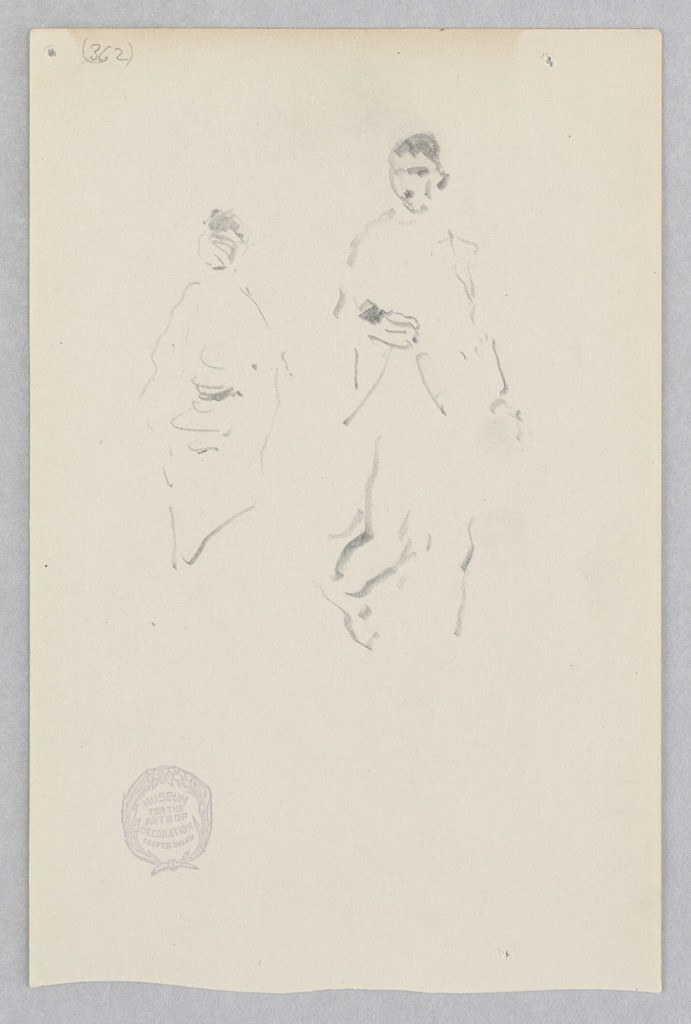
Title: Figures
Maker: Robert Frederick Blum, American, 1857–1903
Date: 1881
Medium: Graphite on wove paper
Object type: Drawing
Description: Partial sketch of two figures.